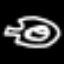
Label: leaf